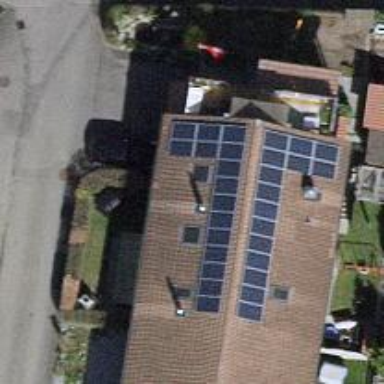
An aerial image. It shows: Solar power generator using photovoltaic panels.